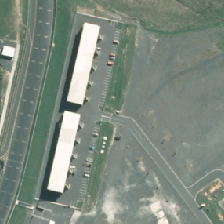
Land cover: urban_build_up